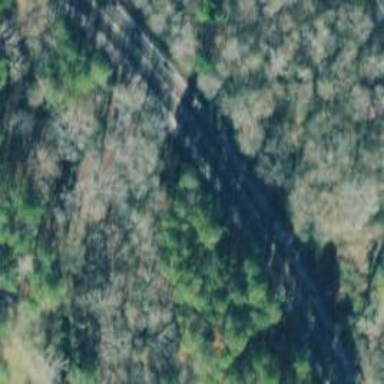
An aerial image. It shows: Railway track.